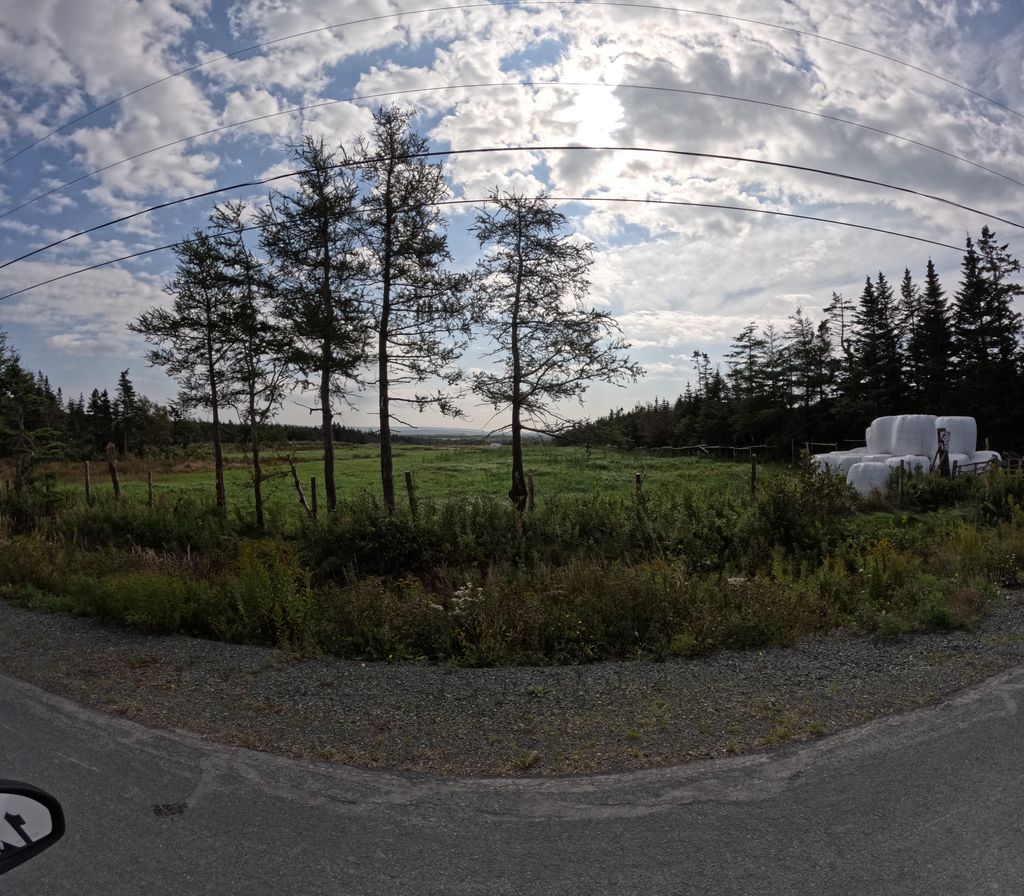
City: st_johns